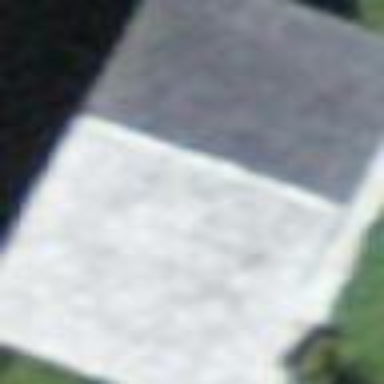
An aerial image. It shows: Cabin.